Question: I'm having problems plotting vector objects such as arcs and circles from Autodesk without forcing them into set of lines. PLT (HPGL) file format supports both circles and arcs defined through various means, but for some reason, the output uses just lines.
The drawing I've created is really simple, just for testing purposes

and the output from plotting (I've separated commands into single lines so it's more readable)
'''
.(;.I81;;17:.N;19:IN;
SC;
PU;
RO90;
IP;
IW;
VS20,1VS20,2VS20,3VS20,4VS20,5VS20,6VS20,7VS20,8SP1;
PU;
PA0,0;
SP1;
LT;
PA-4985,2256;
PDPA-2985,256,-2985,-1744,-4985,256,-4985,2256;
PUPA-4967,-2572;
PDPA-4862,-2569,-4757,-2563,-4653,-2552,-4549,-2538,-4446,-2520,-4343,-2498,-4241,-2473,-4141,-2443,-4041,-2410,-3943,-2373,-3846,-2333,-3751,-2289,-3657,-2241,-3566,-2190,-3476,-2136,-3388,-2078,-3303,-2017,-3219,-1953,-3139,-1886,-3060,-1816,-2985,-1744;
PUPA-1530,-26;
PDPA-1472,-24,-1414,-18,-1357,-8,-1300,5,-1245,22,-1190,42,-1137,66,-1086,94,-1037,124,-989,158,-944,195,-902,235,-862,277,-825,322,-791,369,-761,419,-733,470,-709,523,-689,577,-672,633,-659,690,-649,747,-644,805,-642,863,-644,921,-649,979,-659,1036,-672,1093,-689,1148,-709,1203,-733,1256,-761,1307,-791,1356,-825,1404,-862,1449,-902,1491,-944,1531,-989,1568,-1037,1602,-1086,1632,-1137,1660,-1190,1684,-1245,1704,-1300,1721,-1357,1734,-1414,1744,-1472,1749,-1530,1751,-1588,1749,-1646,1744,-1703,1734,-1760,1721,-1816,1704,-1870,1684,-1923,1660,-1974,1632,-2024,1602,-2071,1568,-2116,1531,-2158,1491,-2198,1449,-2235,1404,-2269,1356,-2299,1307,-2327,1256,-2351,1203,-2371,1148,-2388,1093,-2401,1036,-2411,979,-2417,921,-2418,863,-2417,805,-2411,747,-2401,690,-2388,633,-2371,577,-2351,523,-2327,470,-2299,419,-2269,369,-2235,322,-2198,277,-2158,235,-2116,195,-2071,158,-2024,124,-1974,94,-1923,66,-1870,42,-1816,22,-1760,5,-1703,-8,-1646,-18,-1588,-24,-1530,-26;
PU;
PA0,0;
SP;
'''
Now the <URL> is really simple - 'CI' with 3 parameters - center X, Y and radius. Instead it was substituted with bunch of lines.
I've tried various HP printers, but this seems to make no difference as the driver support is always the same, so I settled with HP 7585B. I've also tried increasing quality but this only resulted in more points.
Is there any way to get 1:1 (as by shape) vector graphics from AutoCAD to PLT? Or is there any really simple file format like PLT that would support this?
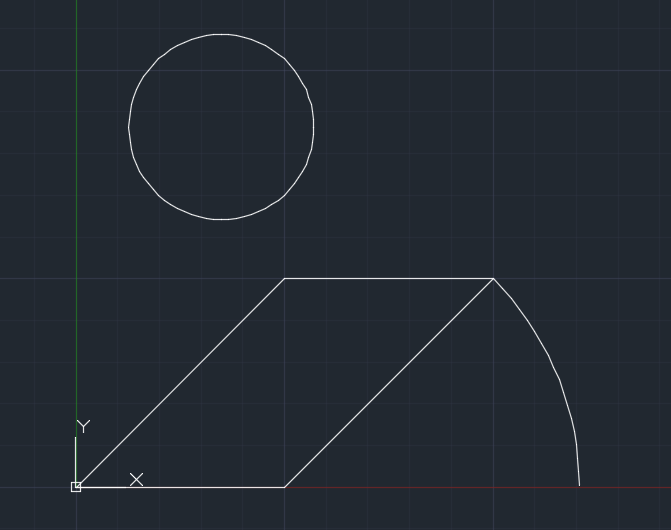
Answer: Use DXF instead of PLT. You will got your 1:1 mapping.